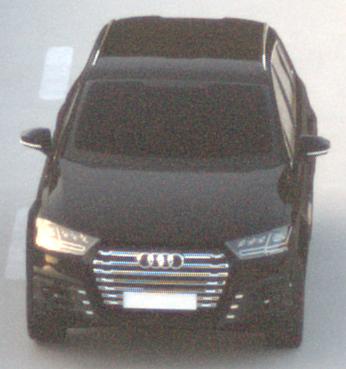
Make: Audi
Model: SQ7
Detailed model: -
Model produced from: 2016
Model produced until: 2018
Doors: 5
Color: black
Road condition: dry road
Daytime: sunrise or sunset
Contrast: low contrast